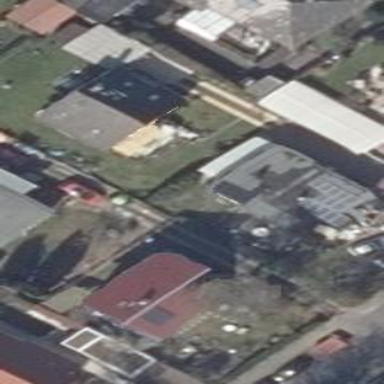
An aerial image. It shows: Detached building with skillion roof shape.